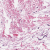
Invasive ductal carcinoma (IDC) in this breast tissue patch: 0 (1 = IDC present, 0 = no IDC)